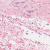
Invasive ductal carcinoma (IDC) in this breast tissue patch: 0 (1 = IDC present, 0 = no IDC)